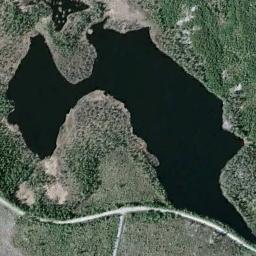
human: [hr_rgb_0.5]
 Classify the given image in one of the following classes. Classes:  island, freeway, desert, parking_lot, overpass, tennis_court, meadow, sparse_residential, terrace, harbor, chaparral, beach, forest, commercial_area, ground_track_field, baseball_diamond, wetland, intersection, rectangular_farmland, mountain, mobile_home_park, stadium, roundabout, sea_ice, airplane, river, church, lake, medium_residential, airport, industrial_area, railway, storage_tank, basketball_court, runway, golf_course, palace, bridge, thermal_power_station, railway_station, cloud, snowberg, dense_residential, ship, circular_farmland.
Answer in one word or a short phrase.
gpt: lake